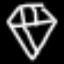
Label: diamond